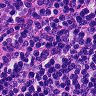
Metastatic tissue present: yes